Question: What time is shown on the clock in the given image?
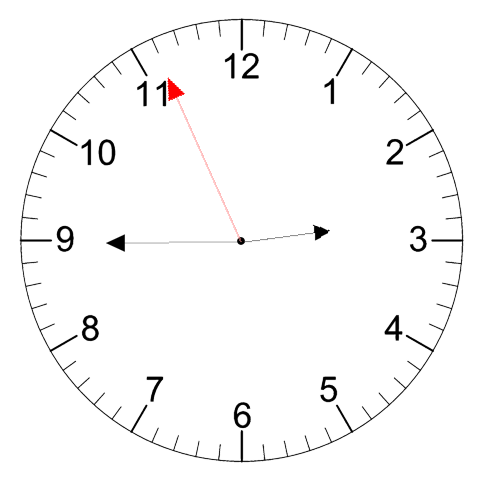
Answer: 02:44:56